Field crop: maize
Growth stage: 2
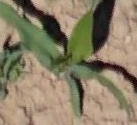
Species: maize